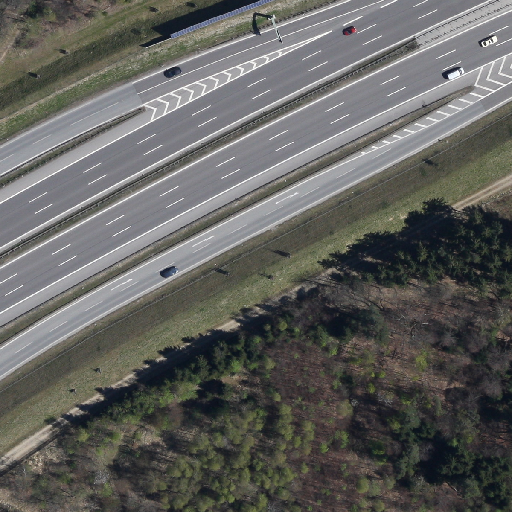
Referring expression: light-duty vehicle driving on the road